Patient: sex M, age 33
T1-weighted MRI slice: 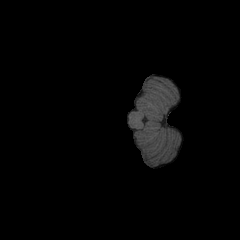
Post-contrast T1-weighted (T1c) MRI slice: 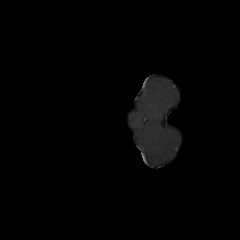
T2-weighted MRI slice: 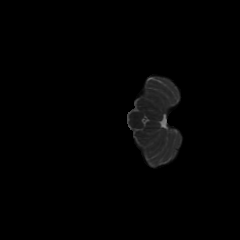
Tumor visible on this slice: no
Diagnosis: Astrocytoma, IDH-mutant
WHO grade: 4